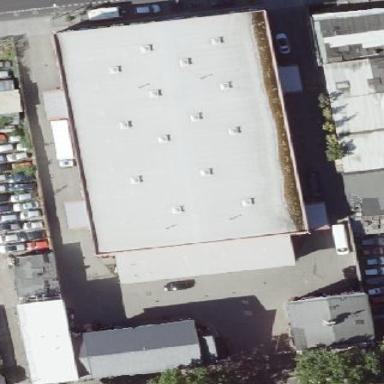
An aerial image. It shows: Wholesale shop.